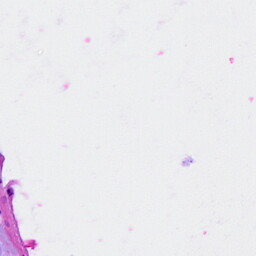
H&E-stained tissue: Breast